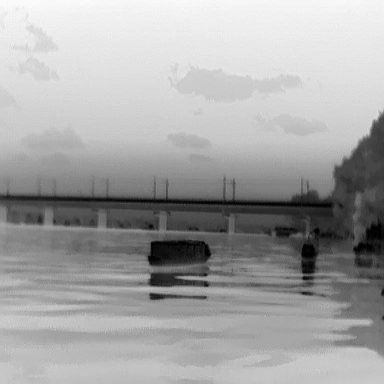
There are two objects shown in the infrared image, including a fishing_boat, and a warship.